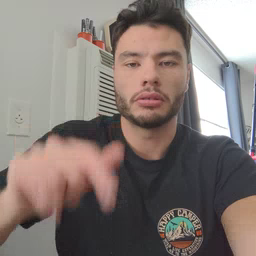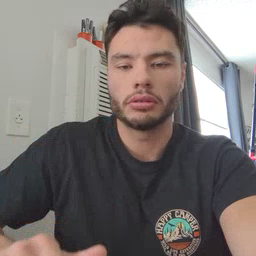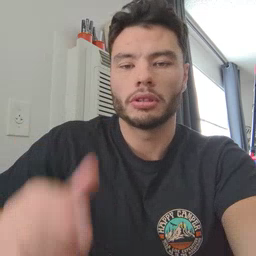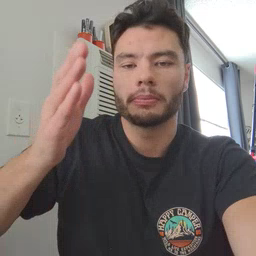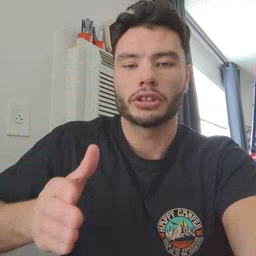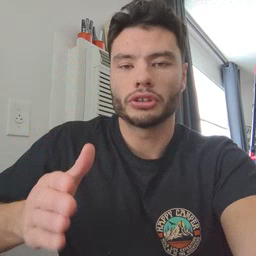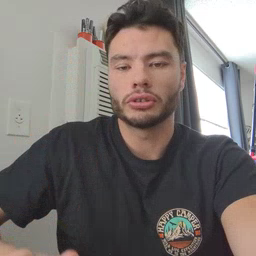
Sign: person